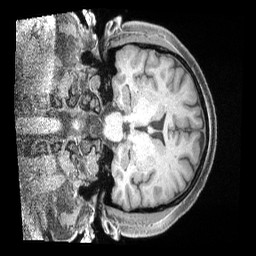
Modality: T1w
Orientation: coronal
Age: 31
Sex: female
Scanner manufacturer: siemens
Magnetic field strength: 3 T
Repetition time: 2 s
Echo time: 0.00211 s